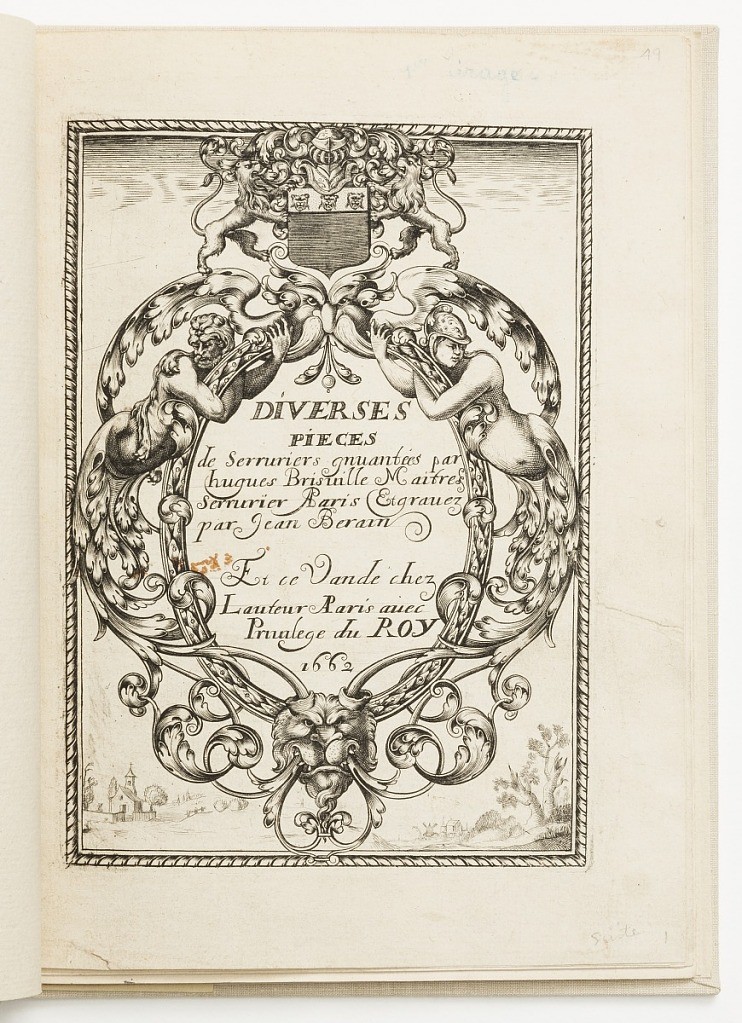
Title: Title page
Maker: Hugues Brisville, French, active ca. 1663
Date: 1662
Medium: Engraving on laid paper
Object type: Print
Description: Vertical rectangle showing title and dedication within a cartouche composed of interlacing lines. At top center, the Longuet coat-of-arms and mask. At bottom, a lion mask and landscape.